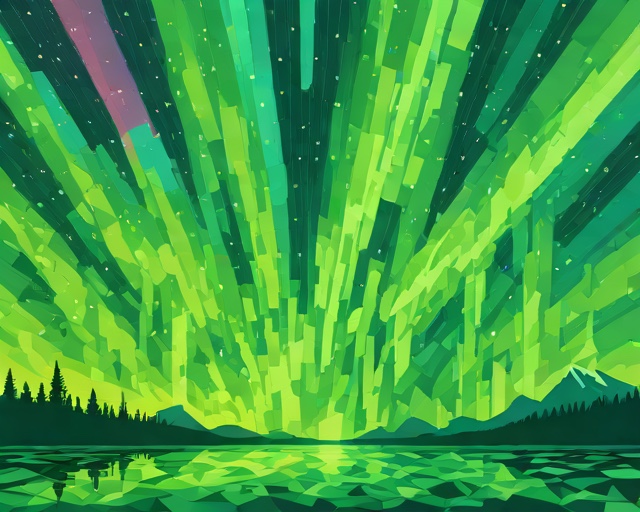
Category: Winter